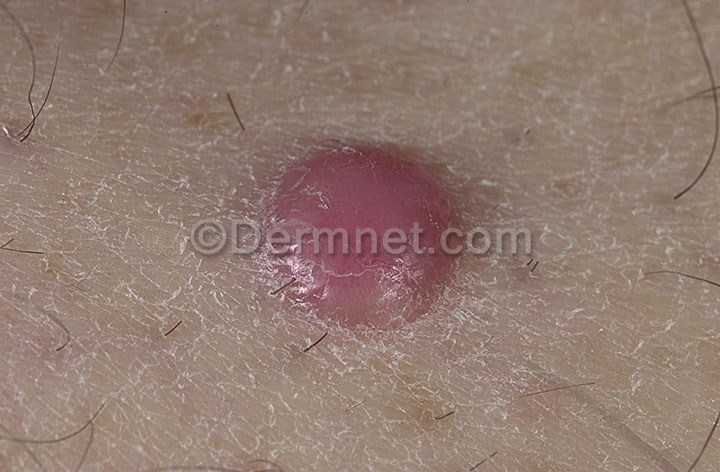
Disease: Seborrheic Keratoses and other Benign Tumors